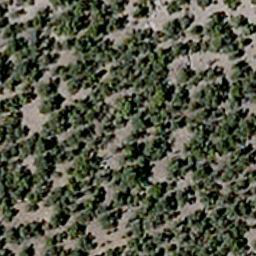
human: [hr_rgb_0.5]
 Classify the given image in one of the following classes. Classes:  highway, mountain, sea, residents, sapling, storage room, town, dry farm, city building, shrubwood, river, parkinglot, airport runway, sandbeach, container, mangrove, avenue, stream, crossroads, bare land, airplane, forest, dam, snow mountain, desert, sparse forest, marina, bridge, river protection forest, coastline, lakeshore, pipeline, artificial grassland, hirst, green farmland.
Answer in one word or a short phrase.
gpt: sparse forest